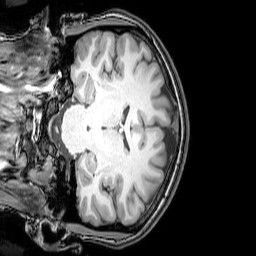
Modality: T1w
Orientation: coronal
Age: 25
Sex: female
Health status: healthy
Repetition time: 0.081 s
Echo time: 0.037 s